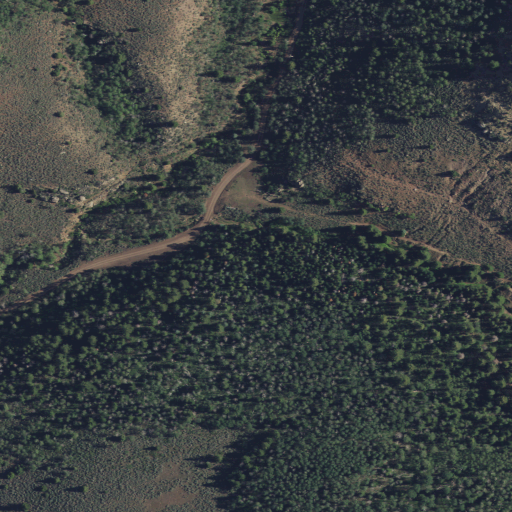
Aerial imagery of valley in Utah named South Patterfore Canyon containing evergreen forest, deciduous forest, shrub, and open development